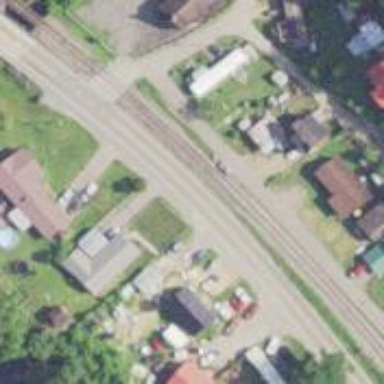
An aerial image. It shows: Railway track.